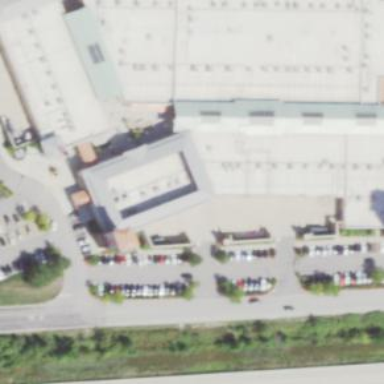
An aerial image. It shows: Retail building that serves as mall.